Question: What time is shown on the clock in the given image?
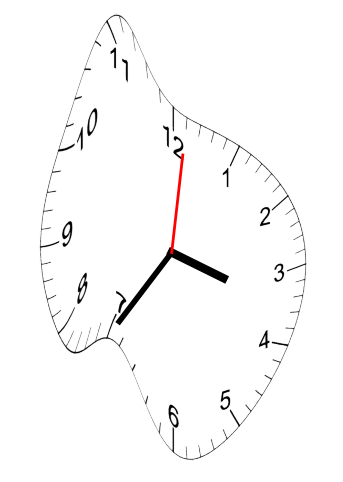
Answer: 03:35:01